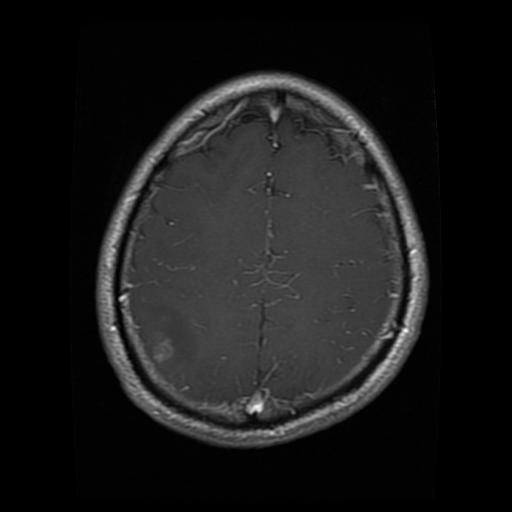
Label: glioma